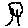
Label: tree